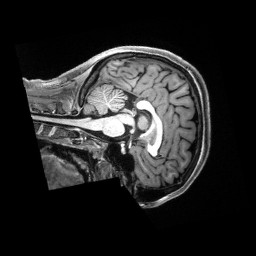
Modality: T1w
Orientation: sagittal
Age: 18
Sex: female
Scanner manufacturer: siemens
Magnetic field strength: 3 T
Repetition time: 2.5 s
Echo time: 0.00222 s